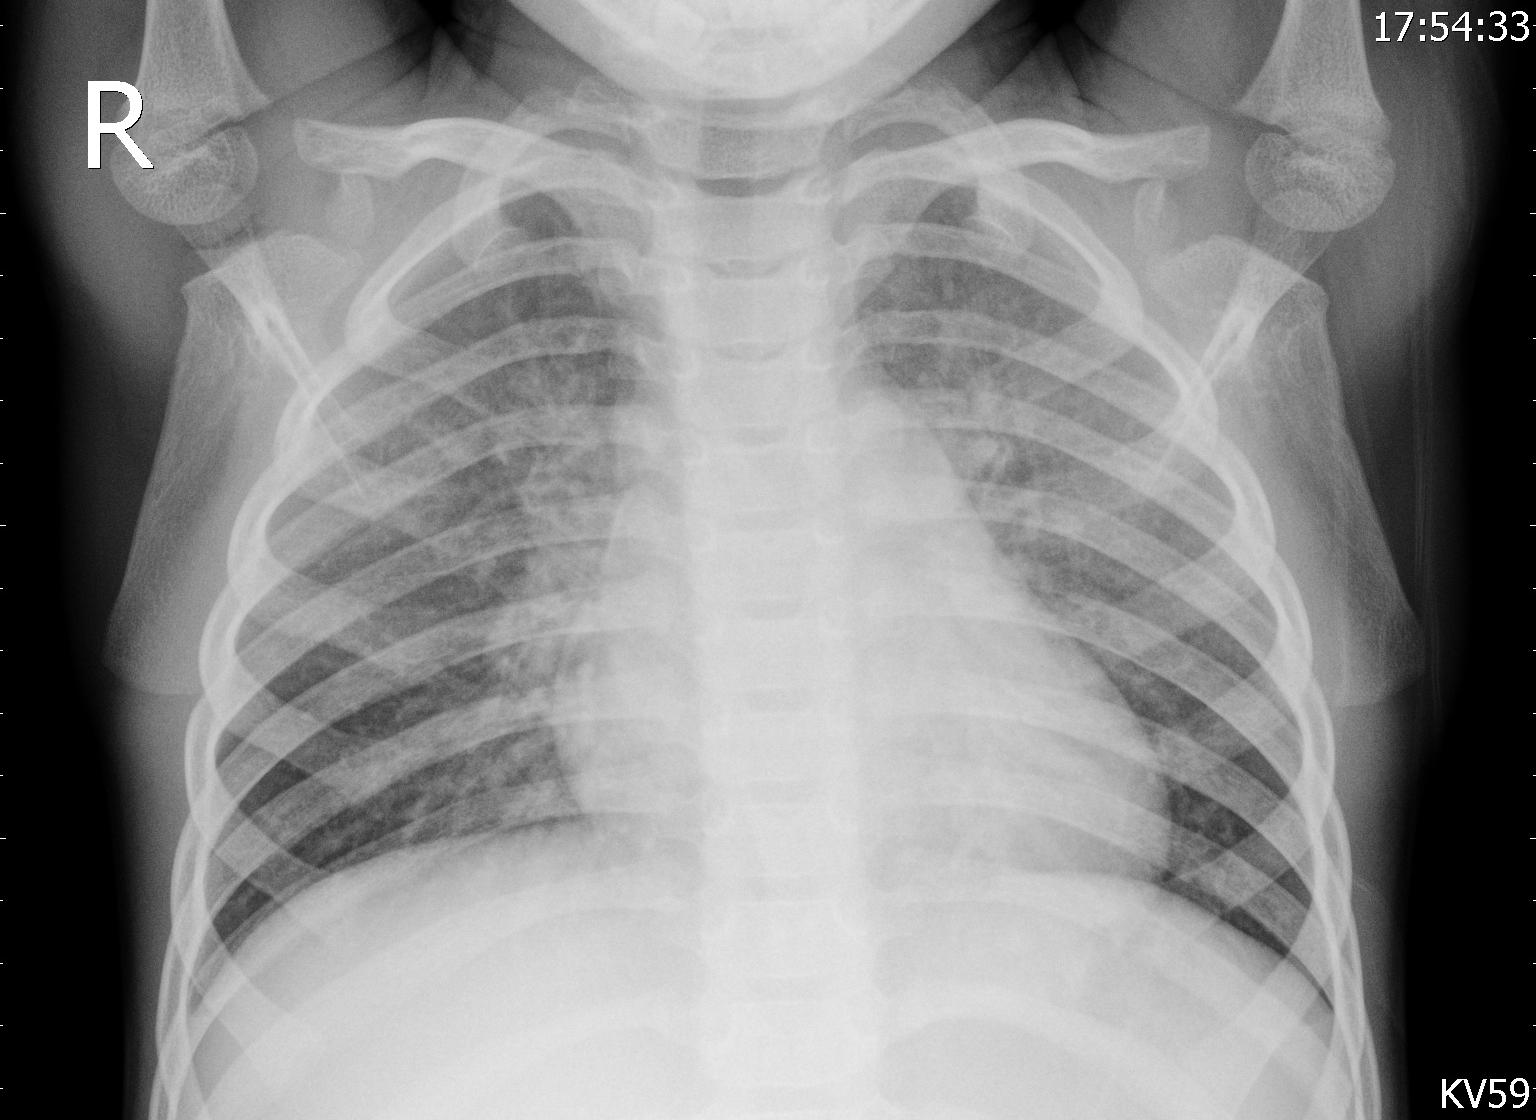
Diagnosis: PNEUMONIA